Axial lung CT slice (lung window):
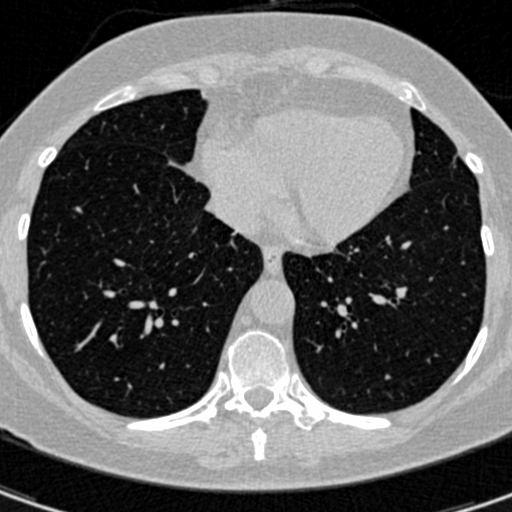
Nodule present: no